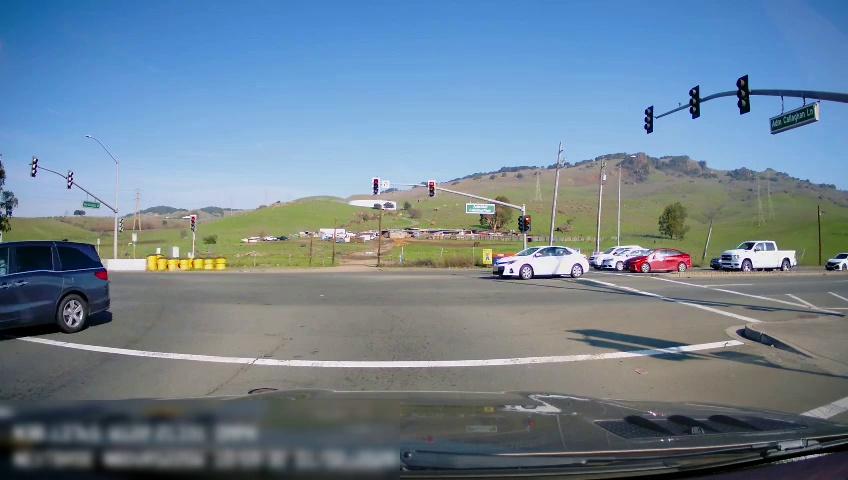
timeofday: Day
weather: Sunny
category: Drivable Space
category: Vehicles | SUV
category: Vehicles | Car
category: Vehicles | Car
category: Vehicles | Car
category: Vehicles | Van
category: Vehicles | Car
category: Vehicles | Truck
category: Vehicles | SUV
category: Lanes | Opposite Lane
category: Traffic | Lights
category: Traffic | Lights
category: Traffic | Lights
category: Traffic | Lights
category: Traffic | Lights
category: Traffic | Lights
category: Traffic | Lights
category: Traffic | Signs
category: Traffic | Lights
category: Traffic | Lights
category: Traffic | Signs
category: Traffic | Lights
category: Traffic | Lights
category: Traffic | Signs